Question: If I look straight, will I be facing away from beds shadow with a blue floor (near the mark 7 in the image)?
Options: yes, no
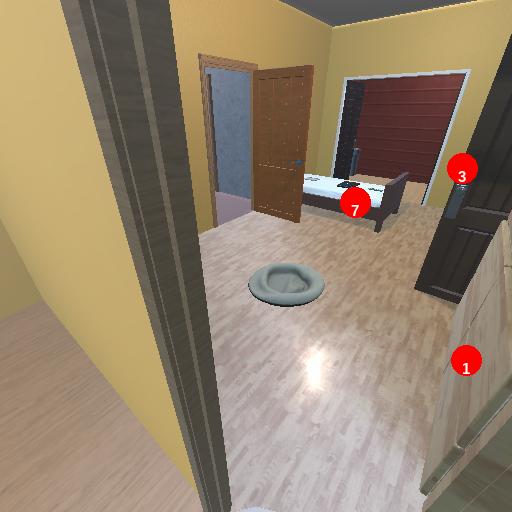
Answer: yes